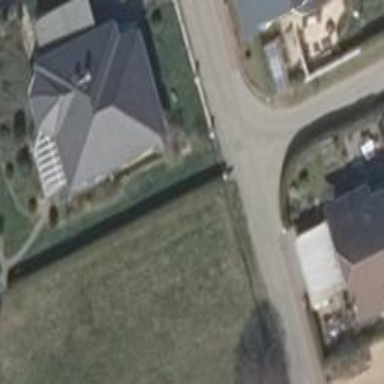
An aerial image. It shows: Residential road made of concrete plates.